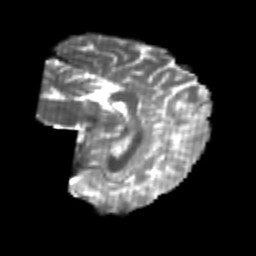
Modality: T2w
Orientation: sagittal
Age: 26
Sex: female
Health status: healthy
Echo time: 0.074 s